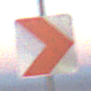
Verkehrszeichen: RichtungstafelnInKurvenKleinLinks
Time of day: SunriseSunset
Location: Outdoor (Nature)
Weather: Clear
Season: NotSpecified
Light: Natural